Interaction volume radius: 10 \u00c5
Interaction volume height: 40 \u00c5
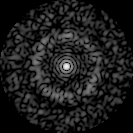
Disorder parameter: 0.8517